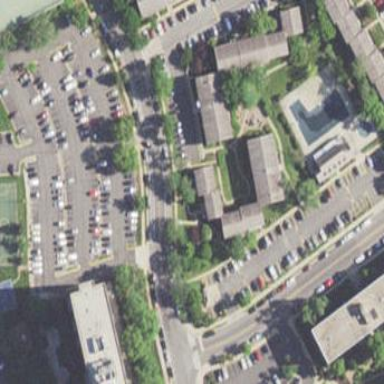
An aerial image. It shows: Parking area with surface.